Question: How might I setup the tab traversal so that it proceeds linearly through all the components of a frame, including cells in a JTable? For example:

If I pressed TAB, it would go from "Focus Start" --> 1 --> 2 --> ... --> 6 --> "Focus End" and if I pressed SHIFT+TAB it would go in that same order but reversed?
Currently, when the focus hits the JTable, it loops the focus between 1 and 6 until CTRL+TAB is pressed.
'''
import java.awt.BorderLayout;
import java.awt.EventQueue;
import javax.swing.JFrame;
import javax.swing.JPanel;
import javax.swing.border.EmptyBorder;
import javax.swing.JTextField;
import javax.swing.JTable;
import javax.swing.table.DefaultTableModel;
import javax.swing.SwingConstants;
public class TableExample extends JFrame {
private JPanel contentPane;
private JTextField txtFocusStart;
private JTable table;
private JTextField txtFocusMe;
public static void main(String[] args) {
EventQueue.invokeLater(new Runnable() {
public void run() {
try {
TableExample frame = new TableExample();
frame.setVisible(true);
} catch (Exception e) {
e.printStackTrace();
}
}
});
}
public TableExample() {
setDefaultCloseOperation(JFrame.EXIT_ON_CLOSE);
setBounds(100, 100, 450, 130);
contentPane = new JPanel();
contentPane.setBorder(new EmptyBorder(5, 5, 5, 5));
contentPane.setLayout(new BorderLayout(0, 0));
setContentPane(contentPane);
txtFocusStart = new JTextField();
txtFocusStart.setText("Focus Start");
txtFocusStart.setHorizontalAlignment(SwingConstants.CENTER);
contentPane.add(txtFocusStart, BorderLayout.NORTH);
txtFocusStart.setColumns(10);
table = new JTable();
table.setModel(new DefaultTableModel(
new Object[][] {
{"1", "2", "3"},
{"4", "5", "6"},
},
new String[] {
"New column", "New column", "New column"
}
));
contentPane.add(table, BorderLayout.CENTER);
txtFocusMe = new JTextField();
txtFocusMe.setHorizontalAlignment(SwingConstants.CENTER);
txtFocusMe.setText("Focus End");
contentPane.add(txtFocusMe, BorderLayout.SOUTH);
txtFocusMe.setColumns(10);
}
}
'''
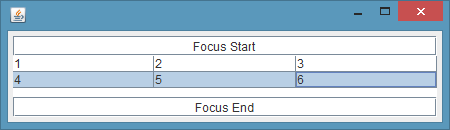
Answer: I like to try to reuse existing Actions to provide additional functionality.
Take a look at <URL> which gives an example how to reuse the existing Tab Action to have the Tab key only focus on cells that are editable.
In your case you would need to create a custom class to do the tabbing. Your code would be much simpler. The code for forward tabbing would be something like:
'''
if (last cell)
KeyboardFocusManager.getCurrentKeyboardFocusManager().focusNextComponent();
else
invokeOriginalAction( e );
'''
You would also need to create a separate action for backward tabbing.